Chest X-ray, AP view. Patient: 25 years old, sex M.
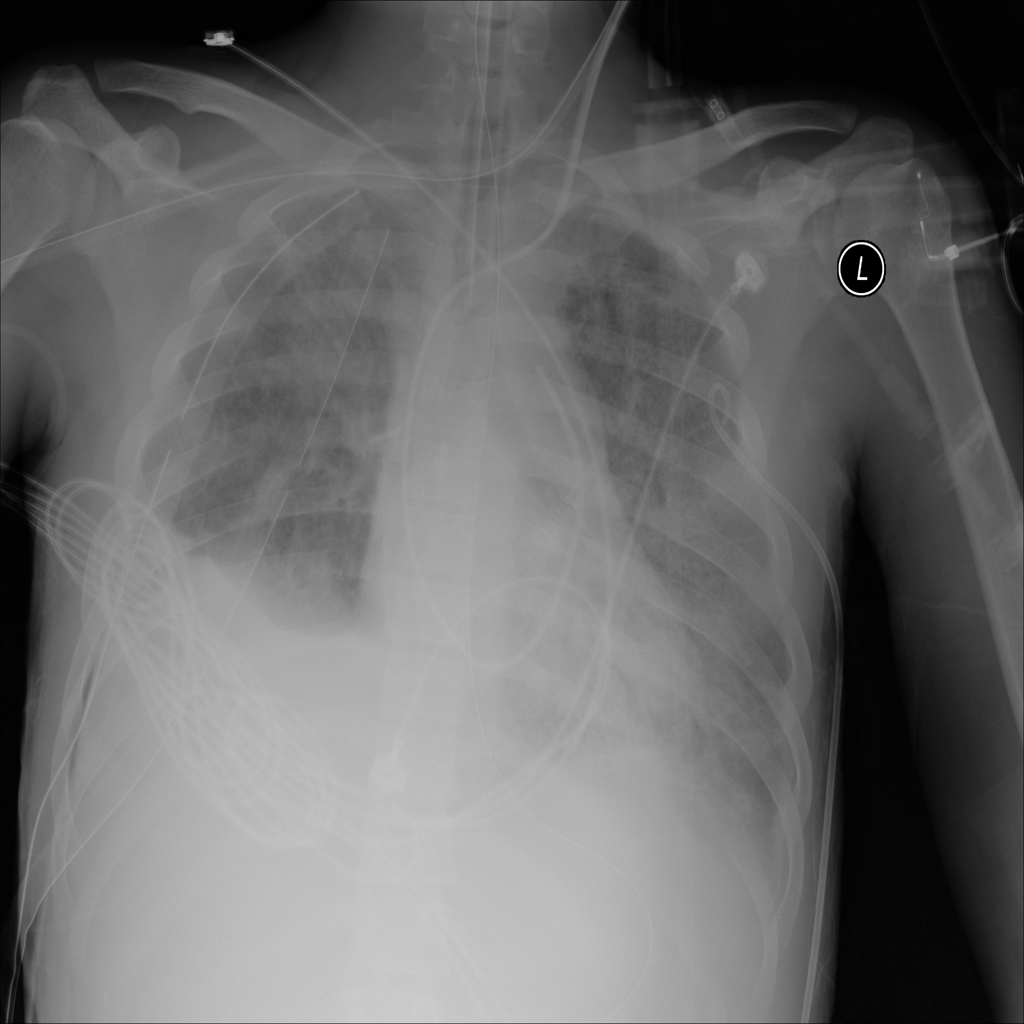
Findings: Infiltration, Pneumothorax